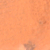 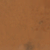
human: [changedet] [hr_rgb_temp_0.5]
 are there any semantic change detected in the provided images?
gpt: Nothing has changed.